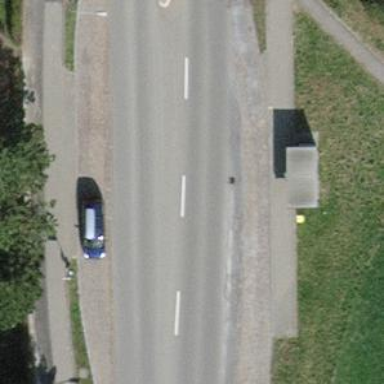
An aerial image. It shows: Bus stop equipped with public transport stop position.